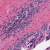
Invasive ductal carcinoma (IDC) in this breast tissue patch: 0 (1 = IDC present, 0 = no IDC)